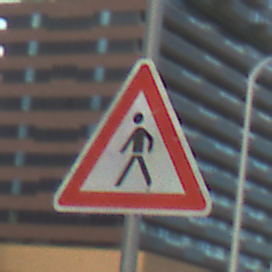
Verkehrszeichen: FussgaengerRechts
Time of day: MorningAfternoon
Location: Outdoor (Urban)
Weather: PartlyCloudy
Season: NotSpecified
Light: Natural